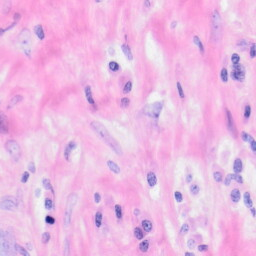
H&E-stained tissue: Kidney